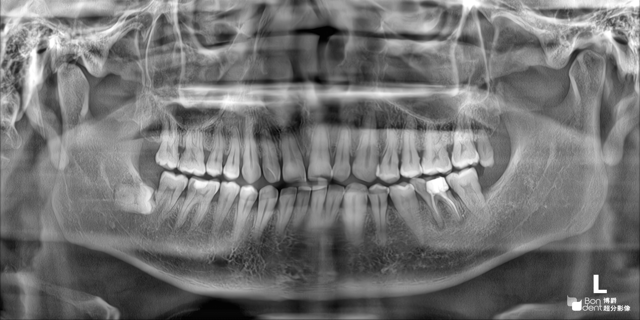
adult